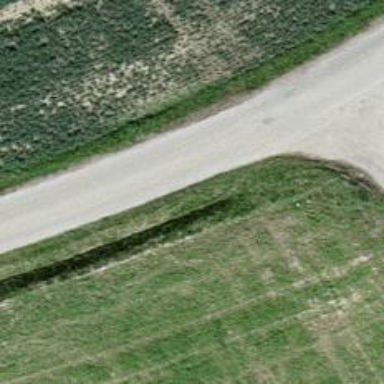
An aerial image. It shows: Unclassified paved road.